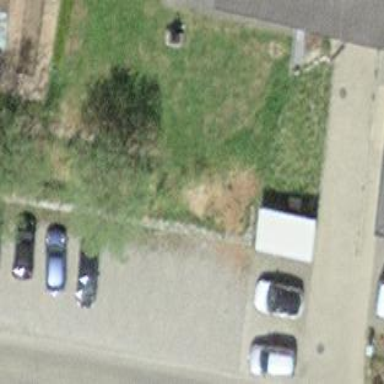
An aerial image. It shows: Street side parking area.